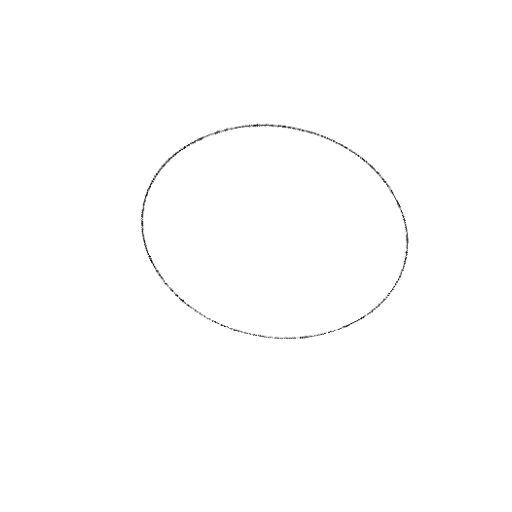
Crossing number: 0